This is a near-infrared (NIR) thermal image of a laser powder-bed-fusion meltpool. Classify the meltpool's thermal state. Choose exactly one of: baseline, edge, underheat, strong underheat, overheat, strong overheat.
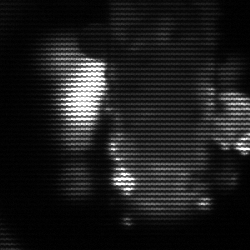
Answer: strong underheat